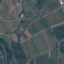
Land use / land cover class: PermanentCrop